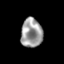
Tissue: skin
Cell type: Epithelial cells
Senescence score: 0.8946
Nuclear area (px): 605
Mean DAPI intensity: 157.936